四年级 · 度量几何学
32 个小朋友手拉手围成一个正方形, 面积大约是 100 平方米, 那么 ( ) 个这样的正方形面积大约是 1 公顷。

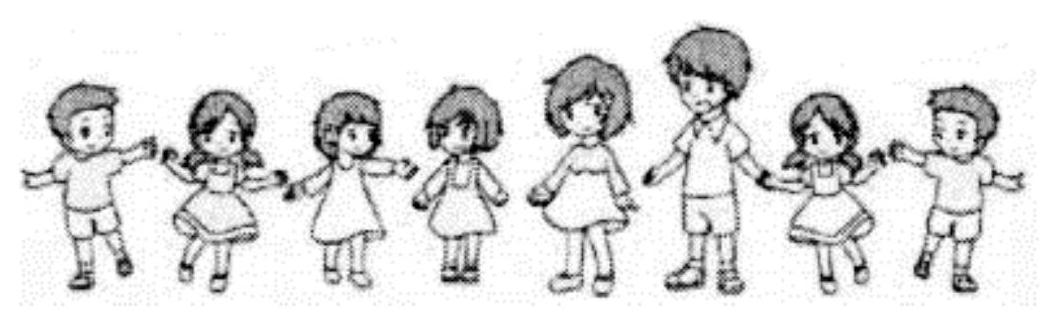
A. 10
B. 100
C. 1000
答案: B